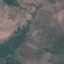
Land use / land cover: HerbaceousVegetation